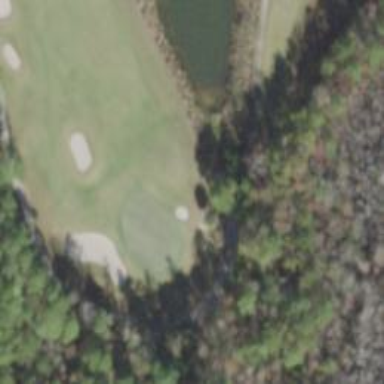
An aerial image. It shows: View of golf hole.